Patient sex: M
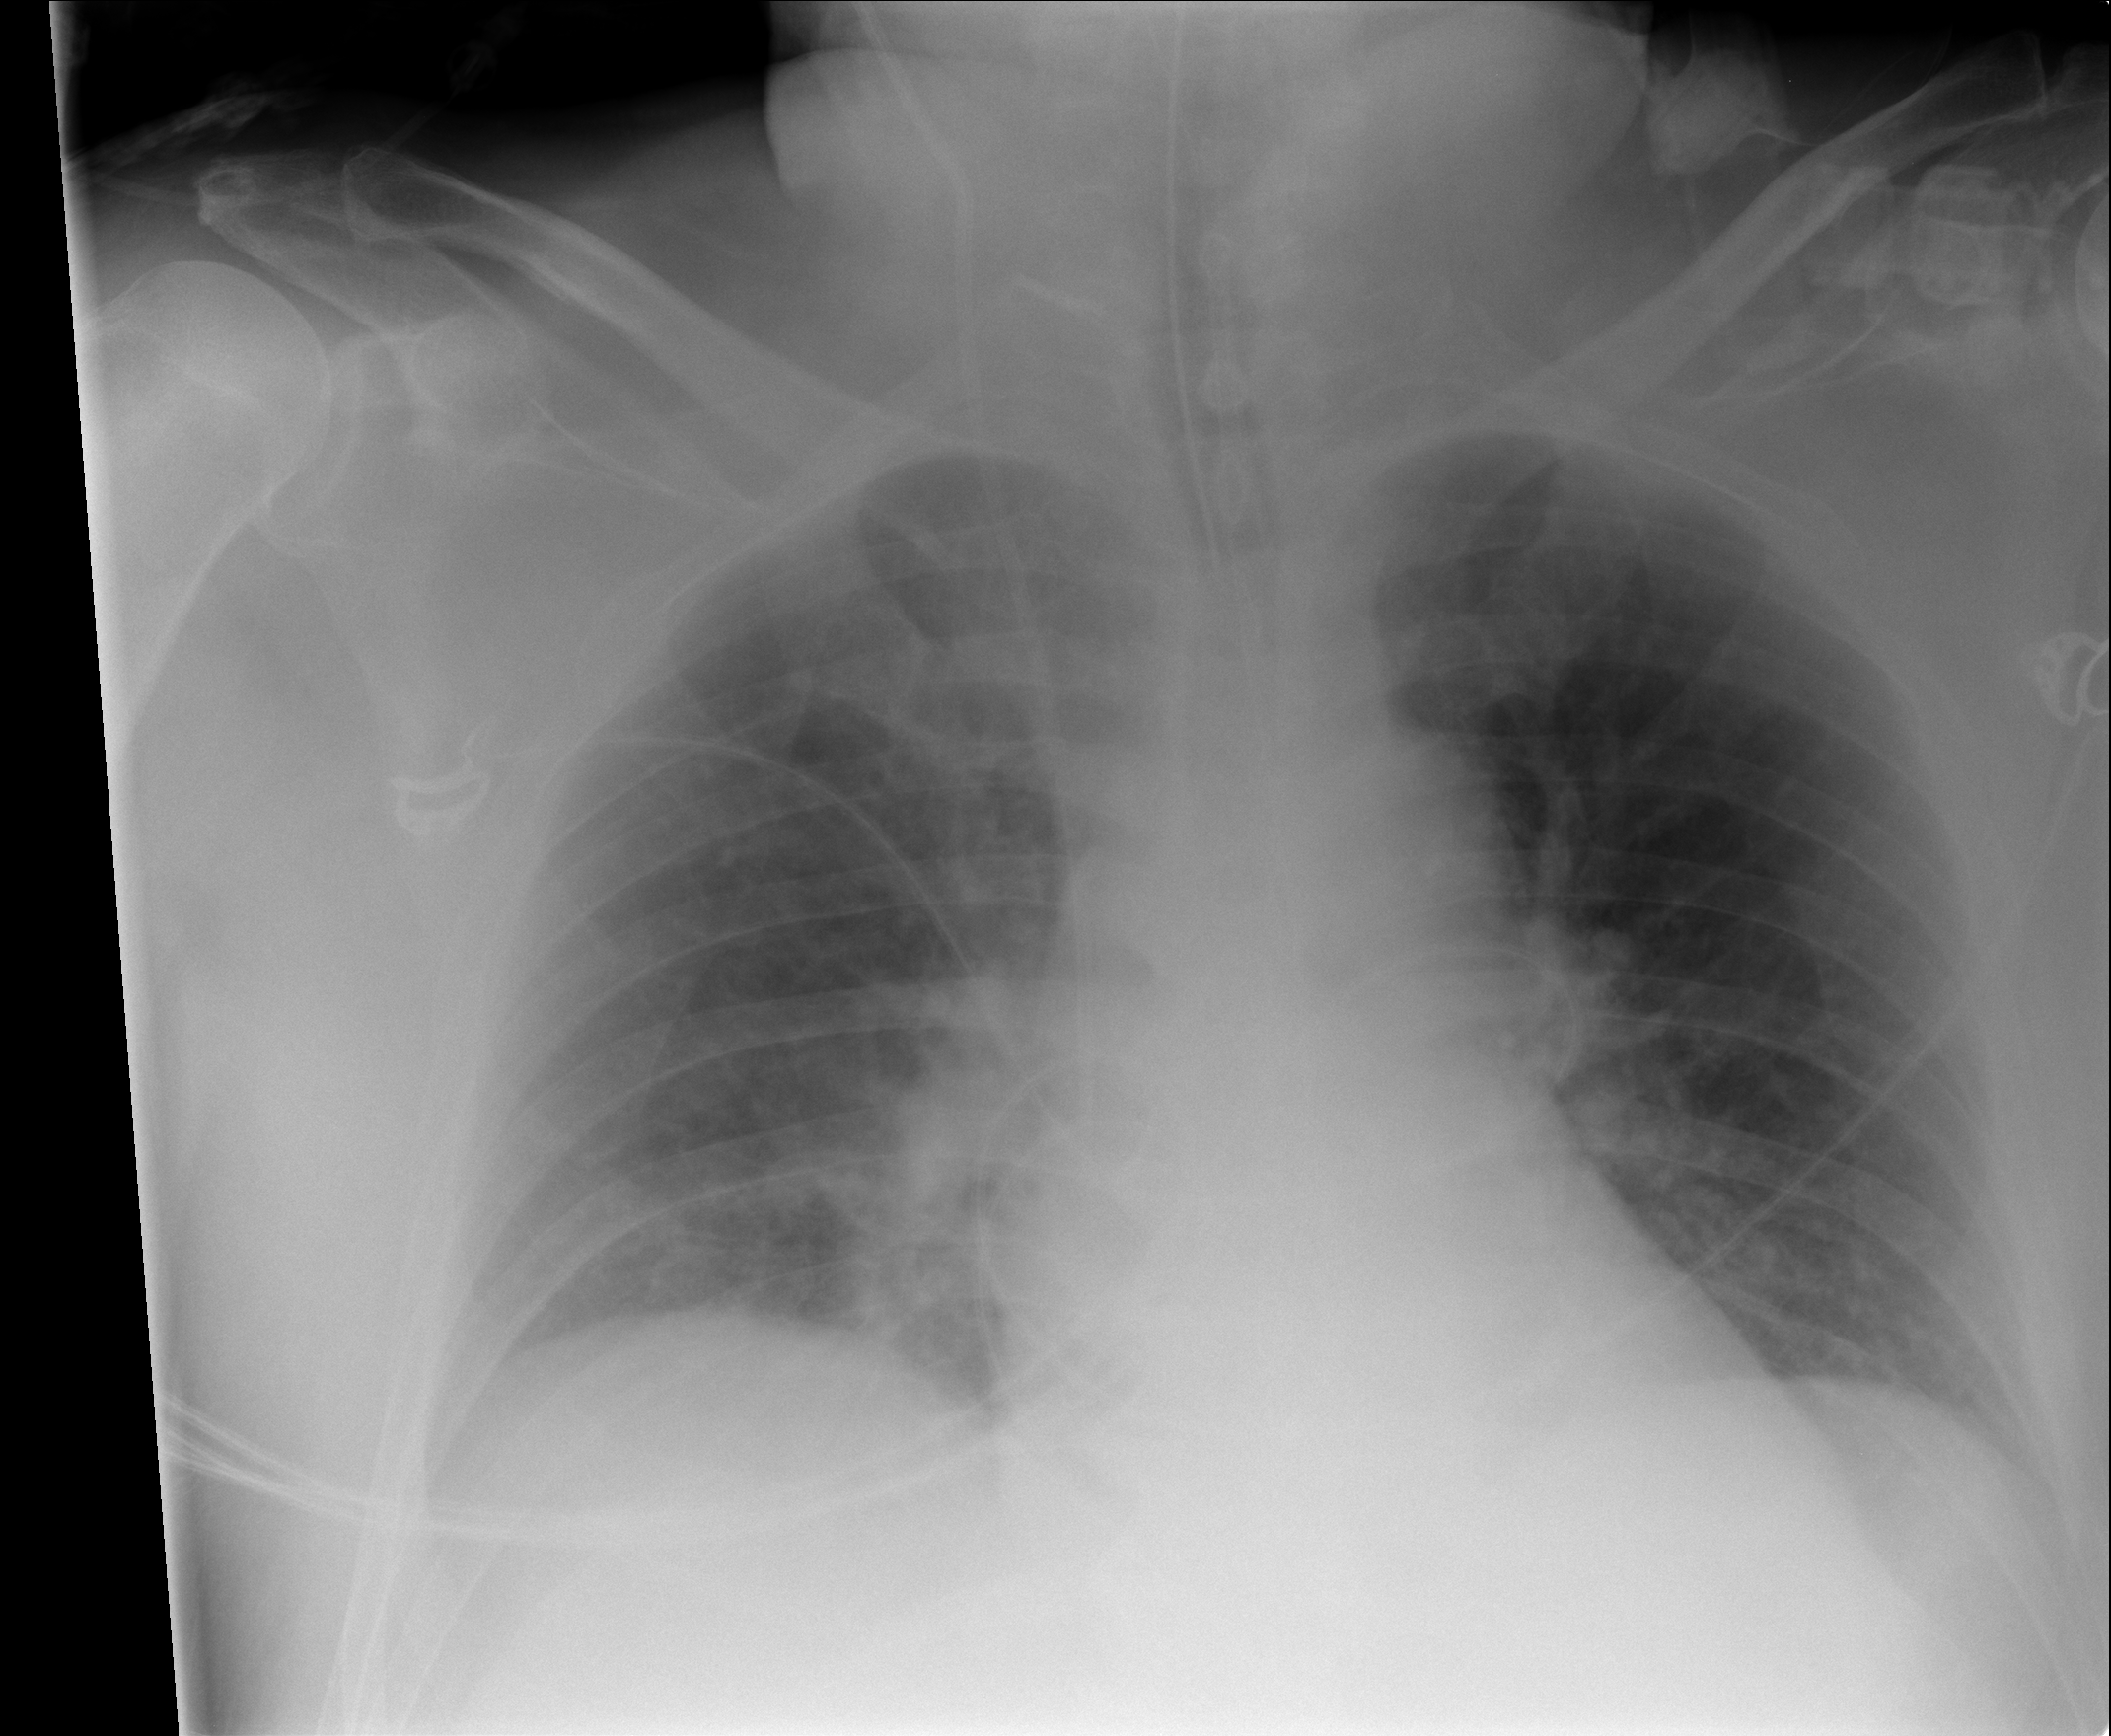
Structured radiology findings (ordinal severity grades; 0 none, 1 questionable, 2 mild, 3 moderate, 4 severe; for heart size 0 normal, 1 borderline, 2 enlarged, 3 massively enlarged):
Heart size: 0
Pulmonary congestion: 0
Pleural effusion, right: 1
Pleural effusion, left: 1
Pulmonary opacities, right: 0
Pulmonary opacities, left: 0
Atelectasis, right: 1
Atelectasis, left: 1